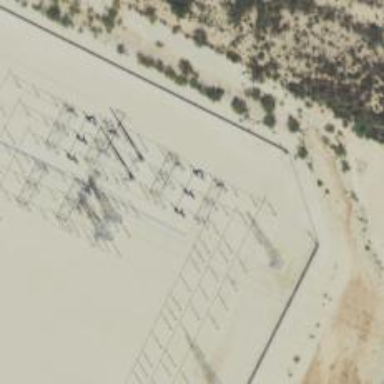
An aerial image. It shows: Switch used for power control.